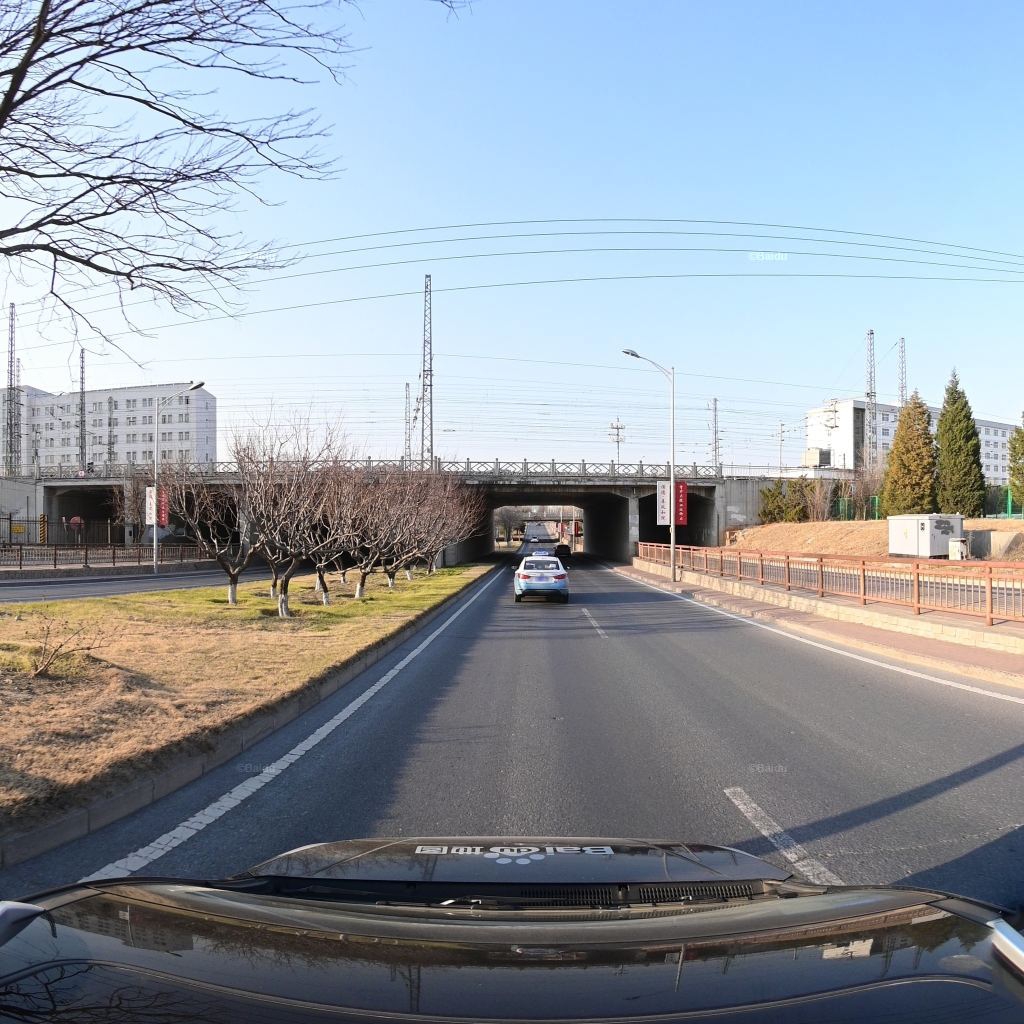
Region: Fengtai
Road damage annotations: transverse crack